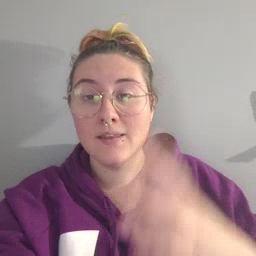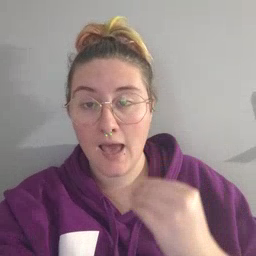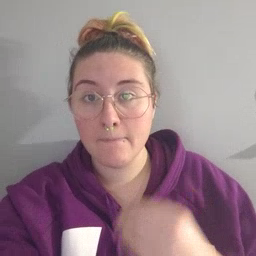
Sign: nap